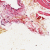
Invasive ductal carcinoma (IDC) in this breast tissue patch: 0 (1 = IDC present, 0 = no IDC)